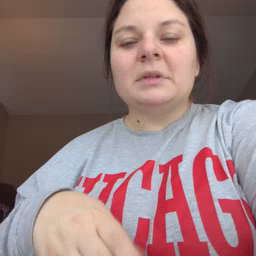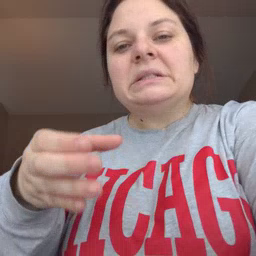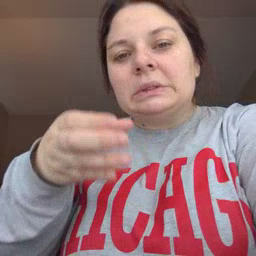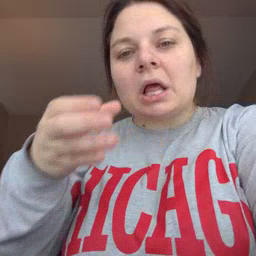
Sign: cereal